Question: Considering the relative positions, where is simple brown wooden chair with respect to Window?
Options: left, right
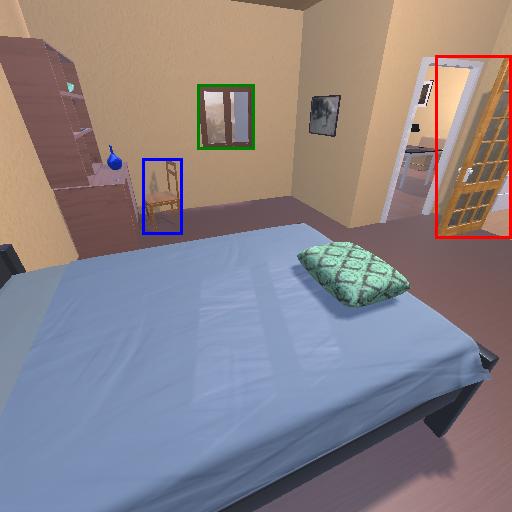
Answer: left